Interaction volume radius: 5 \u00c5
Interaction volume height: 10 \u00c5
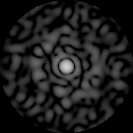
Disorder parameter: 0.8916